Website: apple
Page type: address-validator
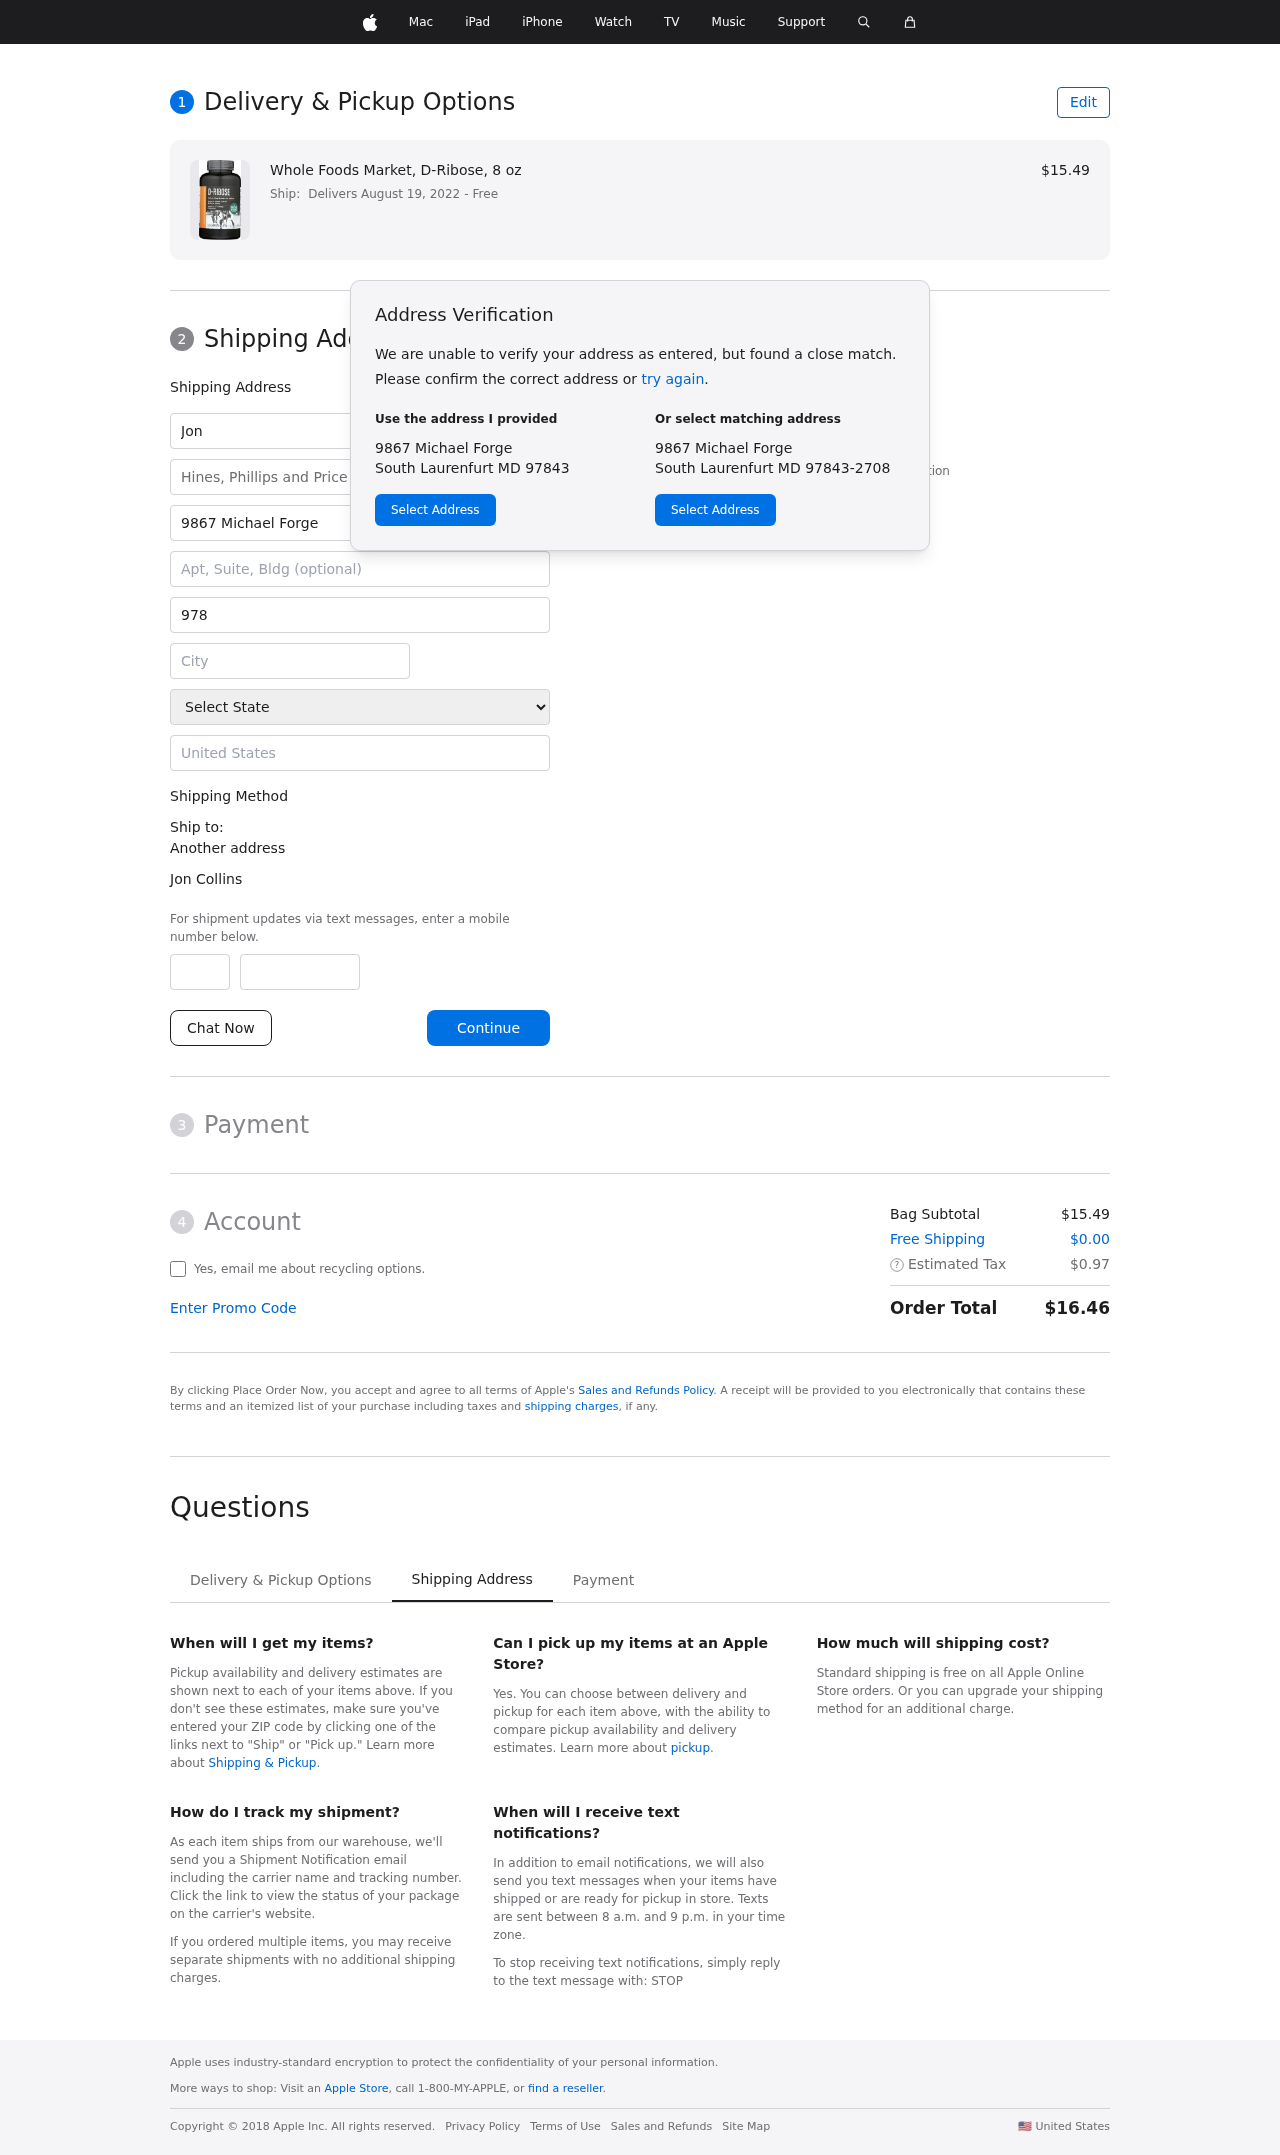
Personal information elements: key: PII_CITY
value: South Laurenfurt
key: PII_COMPANY
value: Hines, Phillips and Price
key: PII_COUNTRY
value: United States
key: PII_FIRSTNAME
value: Jon
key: PII_FULLNAME
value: Jon Collins
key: PII_LASTNAME
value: Collins
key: PII_PHONE_AREA
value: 282
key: PII_PHONE_SUFFIX
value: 1336
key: PII_POSTCODE
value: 97843
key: PII_STATE
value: Maryland
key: PII_STREET
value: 9867 Michael Forge
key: PII_CITY_STATE_ZIP
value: South Laurenfurt MD 97843
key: PII_STATE_ABBR
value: MD
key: PII_POSTCODE_FULL
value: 97843
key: PII_STATE_ABBR2
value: MD
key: PII_POSTCODE_NUMERIC
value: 97843
Product elements: key: PRODUCT1_NAME
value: Whole Foods Market, D-Ribose, 8 oz
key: PRODUCT1_PRICE
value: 15.49
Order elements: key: ORDER_DELIVERY_DATE
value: Delivers August 19, 2022
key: ORDER_SUBTOTAL
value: $15.49
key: ORDER_SHIPPING_COST
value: $0.00
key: ORDER_TAX
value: $0.97
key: ORDER_TOTAL
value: $16.46